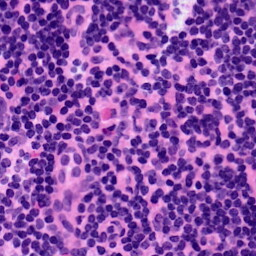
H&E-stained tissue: LymphNode